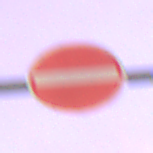
Verkehrszeichen: VerbotDerEinfahrt
Umgebung: Outdoor, Urban
Tageszeit: SunriseSunset
Wetter: PartlyCloudy
Licht: Artificial
Jahreszeit: NotSpecified
Kontrast: HighContrast